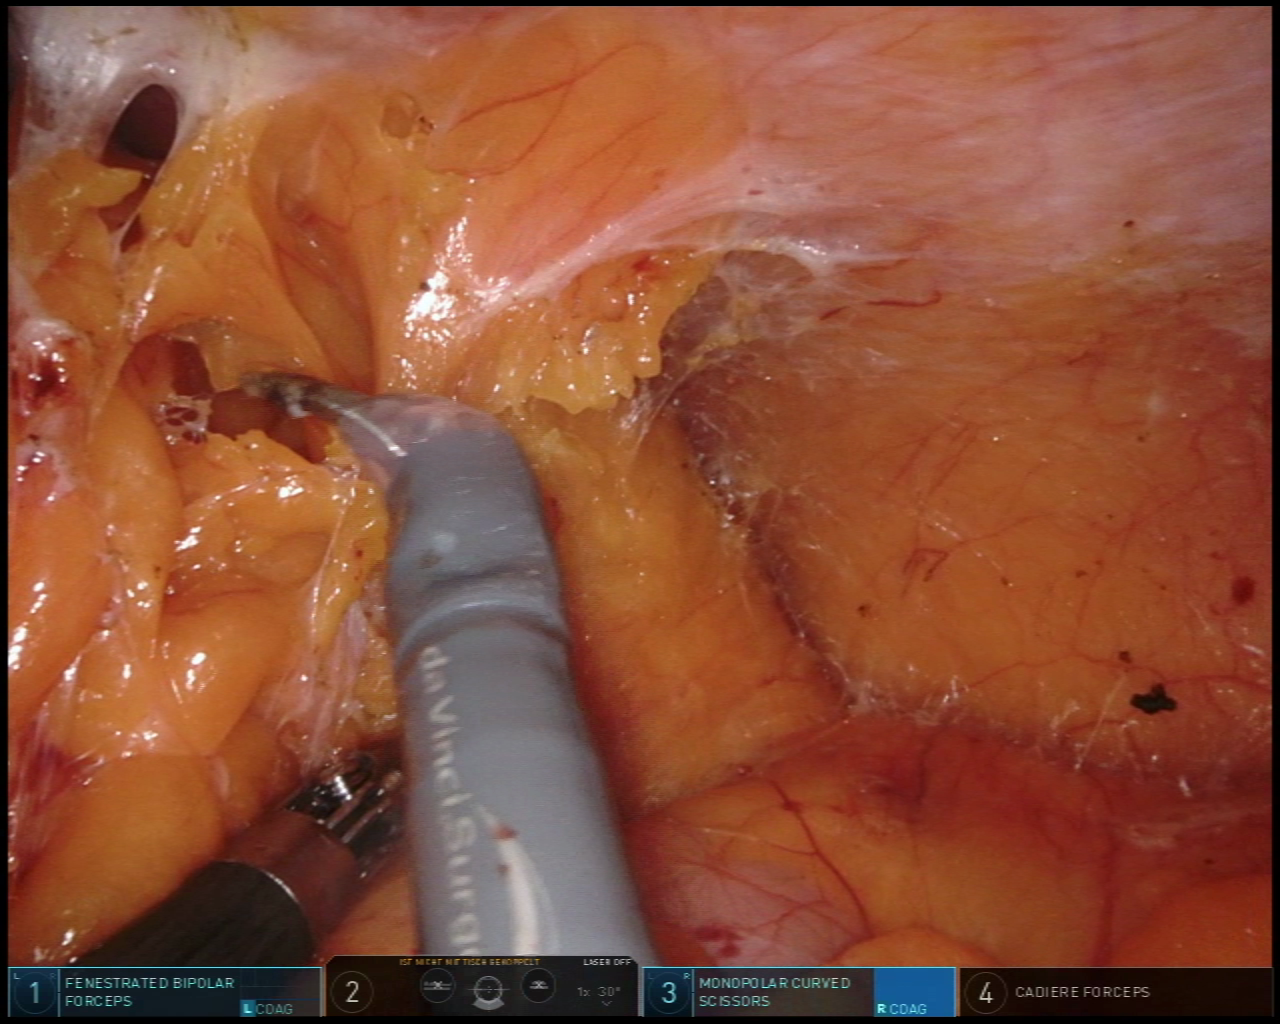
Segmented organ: abdominal_wall
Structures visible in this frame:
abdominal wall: yes
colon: yes
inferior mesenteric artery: no
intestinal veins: no
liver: no
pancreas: no
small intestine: no
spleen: no
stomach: no
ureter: no
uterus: no
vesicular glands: no